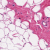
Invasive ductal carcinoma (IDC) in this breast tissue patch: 0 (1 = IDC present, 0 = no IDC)